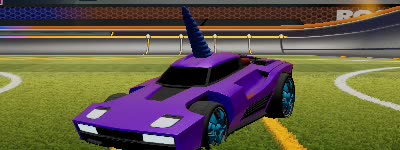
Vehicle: breakout